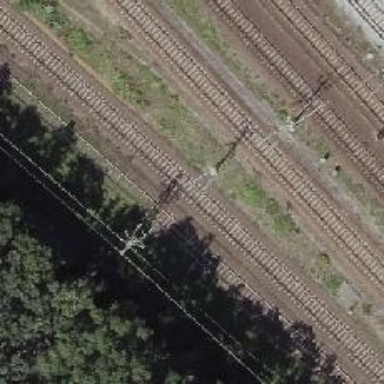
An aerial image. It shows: Railway milestone with catenary mast.